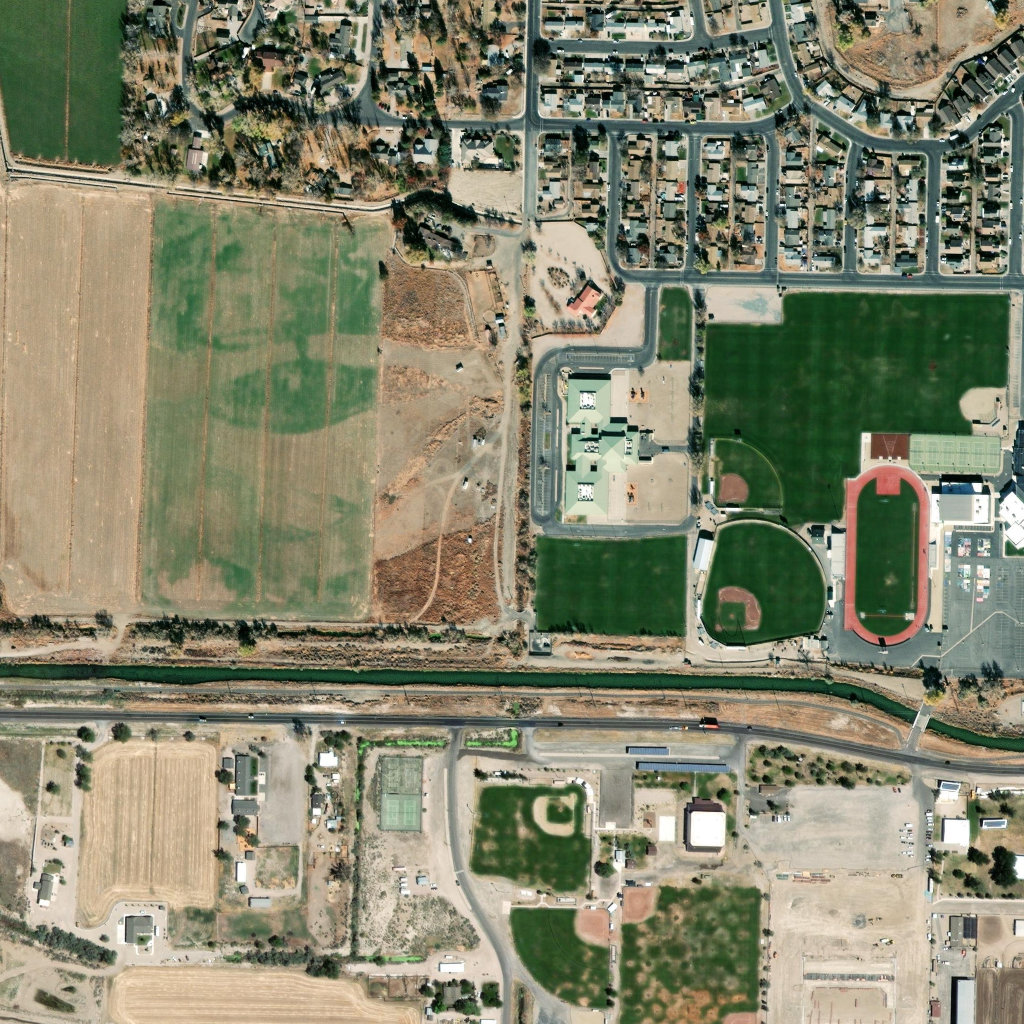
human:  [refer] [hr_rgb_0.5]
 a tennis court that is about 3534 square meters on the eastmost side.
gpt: <box>[[88, 42, 97, 46, 0]]</box>

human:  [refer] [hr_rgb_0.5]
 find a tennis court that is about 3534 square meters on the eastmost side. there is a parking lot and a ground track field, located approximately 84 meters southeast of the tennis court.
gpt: <box>[[88, 42, 97, 46, 0]]</box>

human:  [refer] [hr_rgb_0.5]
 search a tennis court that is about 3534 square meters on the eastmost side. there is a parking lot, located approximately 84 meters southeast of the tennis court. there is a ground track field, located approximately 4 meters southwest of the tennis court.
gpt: <box>[[88, 42, 97, 46, 0]]</box>